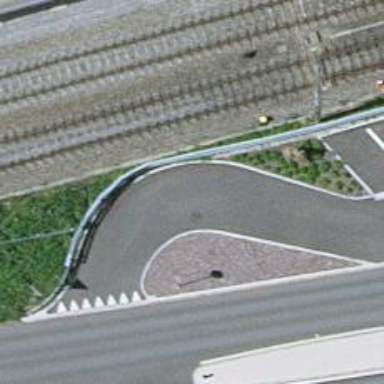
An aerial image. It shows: Asphalt parking aisle road for service vehicles.